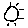
Label: sun